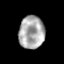
Tissue: prostate
Cell type: T cells
Senescence score: 0.3277
Nuclear area (px): 822
Mean DAPI intensity: 170.139